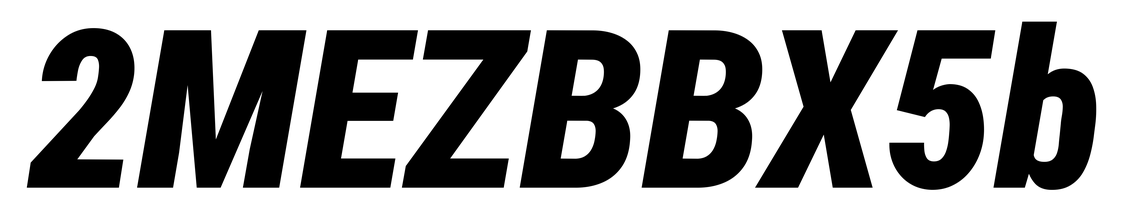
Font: Roboto-Italic_Condensed_Black_Italic